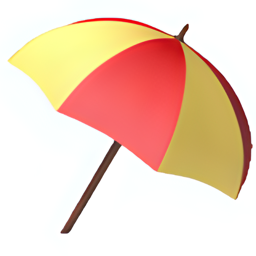
Name: umbrella on ground
Emoji: ⛱
Group: Travel & Places
Sub-group: sky & weather